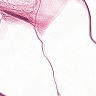
Metastatic tissue present: no